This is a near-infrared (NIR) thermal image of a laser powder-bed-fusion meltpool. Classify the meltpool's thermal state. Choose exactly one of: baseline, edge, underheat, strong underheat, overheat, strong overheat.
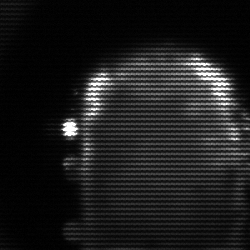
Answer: baseline